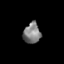
Tissue: skin
Cell type: Epithelial cells
Senescence score: 0.283
Nuclear area (px): 349
Mean DAPI intensity: 126.937